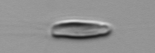
Label: Chrysochromulina